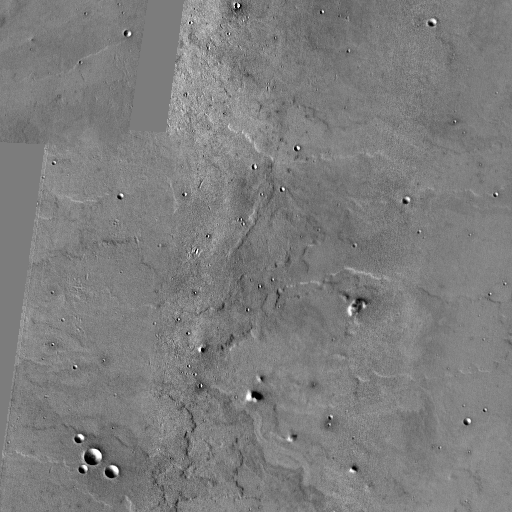
Crater classes present: Background, Other